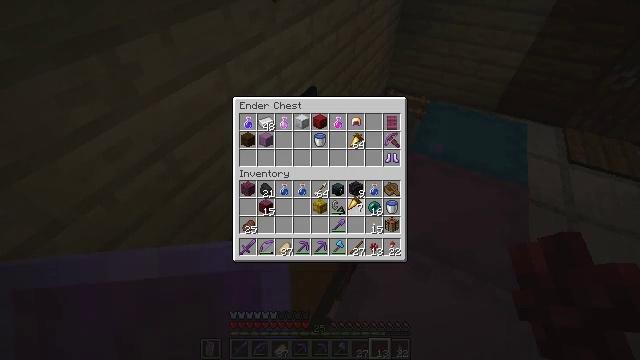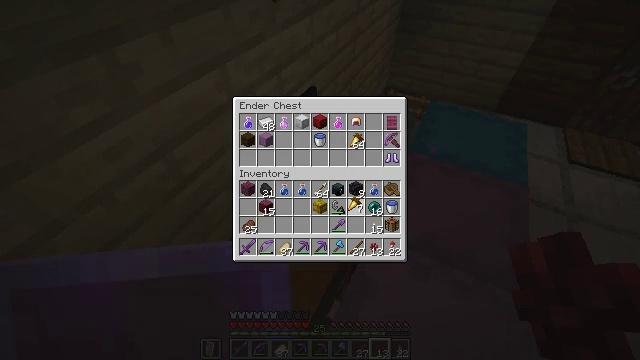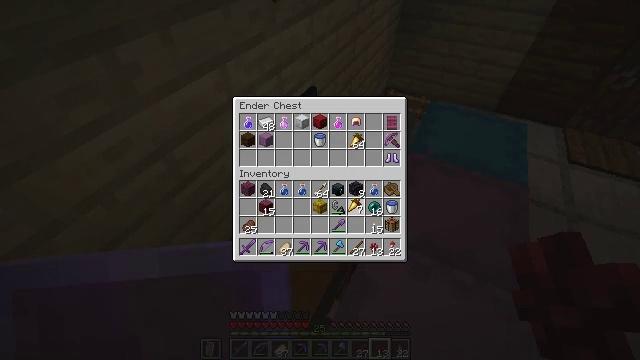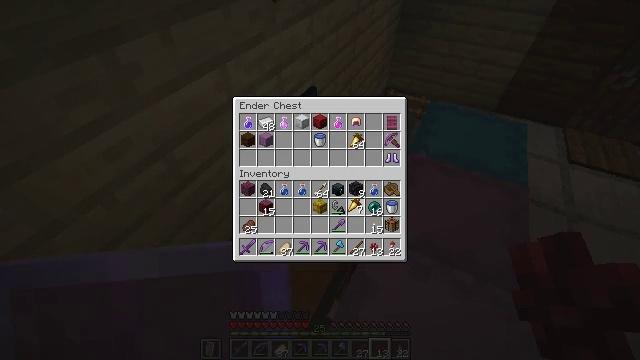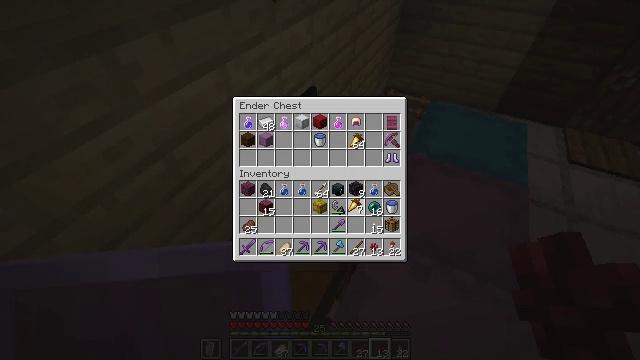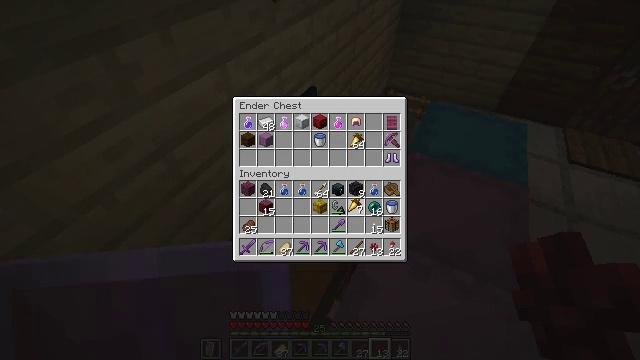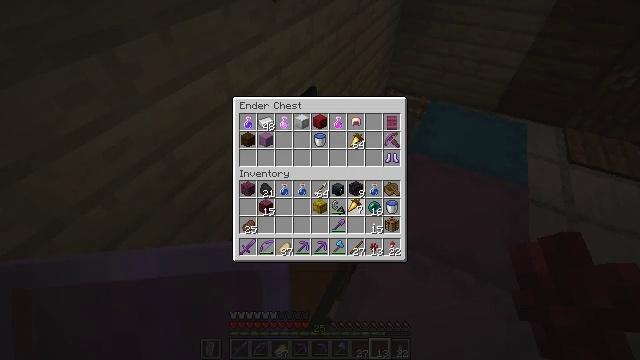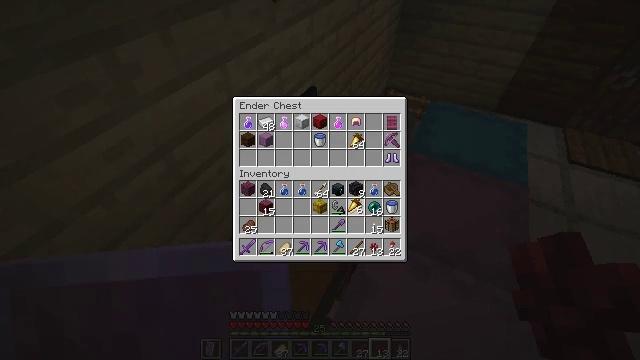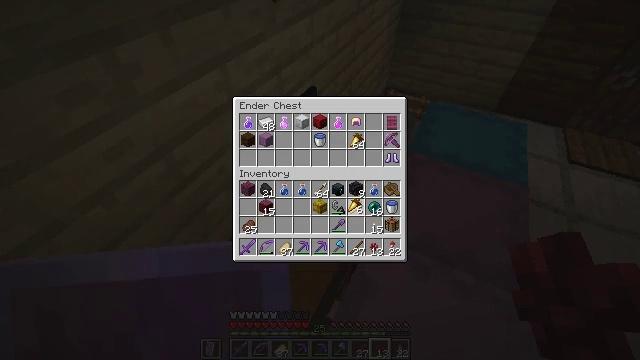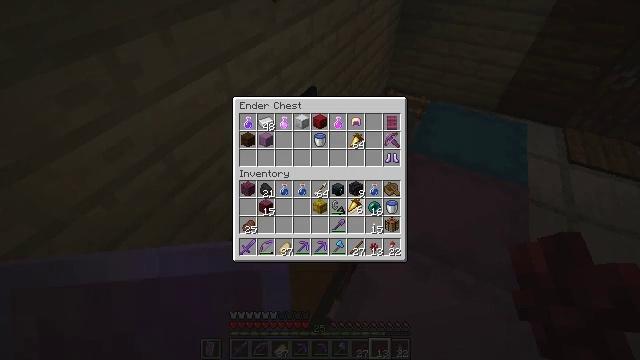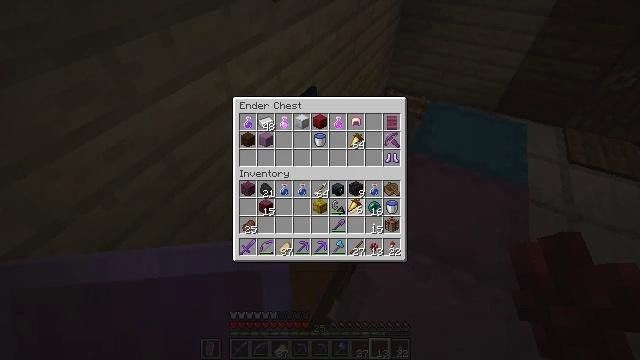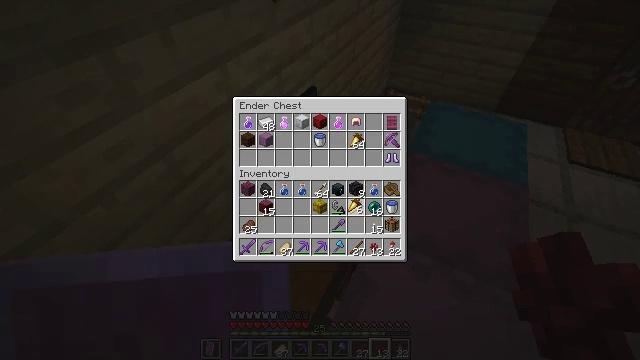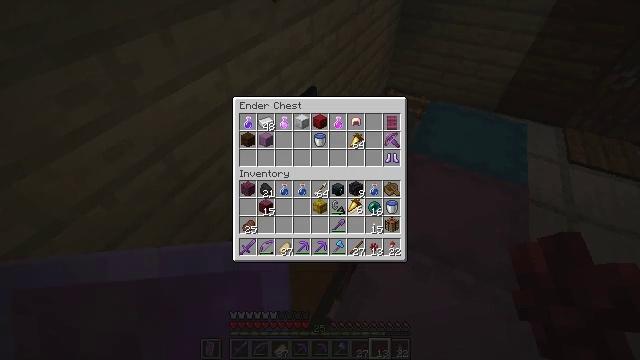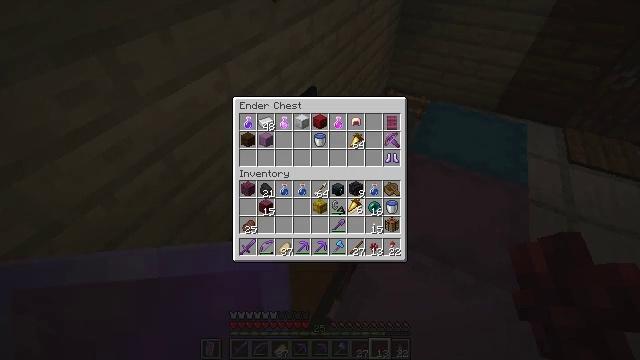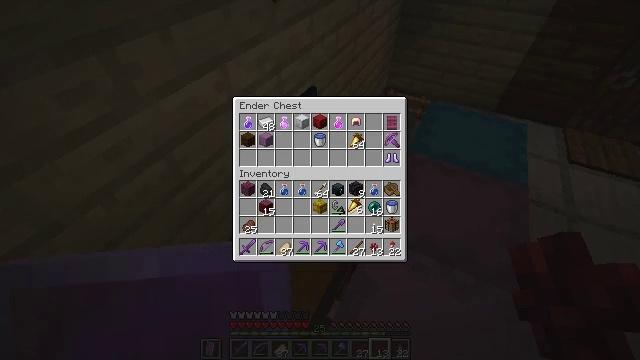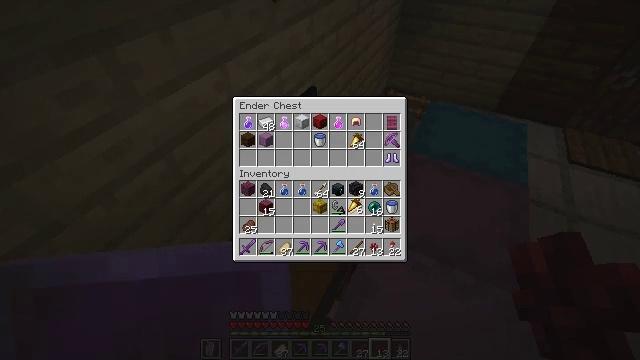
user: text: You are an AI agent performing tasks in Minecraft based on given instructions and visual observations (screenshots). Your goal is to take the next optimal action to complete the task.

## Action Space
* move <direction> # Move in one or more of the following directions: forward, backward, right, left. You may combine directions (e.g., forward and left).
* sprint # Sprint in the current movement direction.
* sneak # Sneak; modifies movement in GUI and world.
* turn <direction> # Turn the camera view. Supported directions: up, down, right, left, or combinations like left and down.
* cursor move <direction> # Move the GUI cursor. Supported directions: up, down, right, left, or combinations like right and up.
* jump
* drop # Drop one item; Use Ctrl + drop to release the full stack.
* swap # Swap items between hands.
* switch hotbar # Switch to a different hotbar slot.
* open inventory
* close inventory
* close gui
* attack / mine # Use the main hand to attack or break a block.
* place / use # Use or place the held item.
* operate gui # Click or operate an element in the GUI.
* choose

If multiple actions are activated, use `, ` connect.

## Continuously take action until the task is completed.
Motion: motion action
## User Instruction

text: Convert crimson stems into crimson planks.
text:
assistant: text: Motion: no_op
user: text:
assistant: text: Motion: no_op
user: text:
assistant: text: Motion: no_op
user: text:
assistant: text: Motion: use / place
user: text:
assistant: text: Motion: use / place
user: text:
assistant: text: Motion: use / place
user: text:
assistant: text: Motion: no_op
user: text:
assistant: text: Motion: no_op
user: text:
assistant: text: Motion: no_op
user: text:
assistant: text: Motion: no_op
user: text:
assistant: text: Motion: no_op
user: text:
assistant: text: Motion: no_op
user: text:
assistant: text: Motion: no_op
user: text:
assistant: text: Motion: no_op
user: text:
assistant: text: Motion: no_op
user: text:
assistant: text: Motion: no_op
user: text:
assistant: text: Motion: no_op
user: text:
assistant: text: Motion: no_op
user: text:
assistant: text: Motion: no_op
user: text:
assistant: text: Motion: no_op
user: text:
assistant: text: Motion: no_op
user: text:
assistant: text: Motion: no_op
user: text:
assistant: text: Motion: no_op
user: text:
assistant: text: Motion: no_op
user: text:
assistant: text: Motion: turn right and up
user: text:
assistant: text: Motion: turn up
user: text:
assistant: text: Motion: no_op
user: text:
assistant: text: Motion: turn up
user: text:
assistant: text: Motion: no_op
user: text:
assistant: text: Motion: no_op